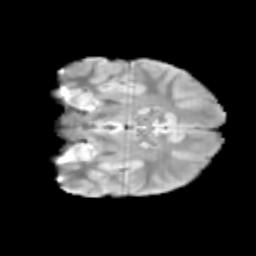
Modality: T2w
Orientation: coronal
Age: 11
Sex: male
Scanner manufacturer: siemens
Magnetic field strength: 3 T
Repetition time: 3.8 s
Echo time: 0.07 s